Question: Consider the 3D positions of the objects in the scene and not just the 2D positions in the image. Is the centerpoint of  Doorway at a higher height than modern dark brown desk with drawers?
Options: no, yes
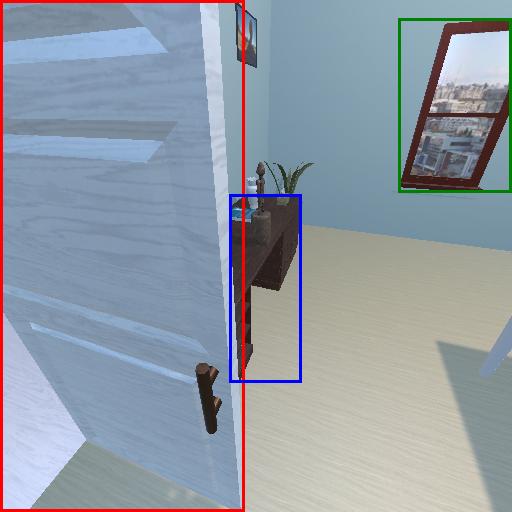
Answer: no